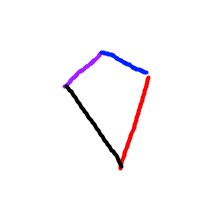
Shape: kite